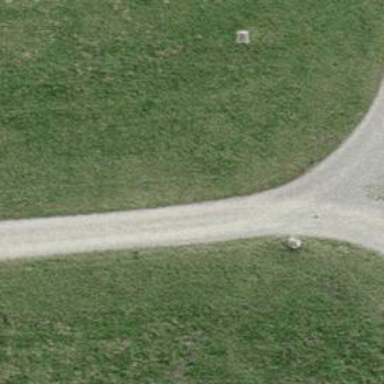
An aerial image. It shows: Unclassified road with pebblestone surface.